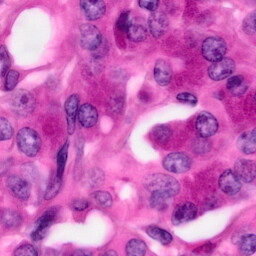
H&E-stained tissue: Pancreatic